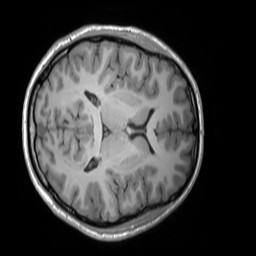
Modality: T1w
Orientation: axial
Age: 26
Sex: male
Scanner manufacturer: siemens
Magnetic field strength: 3 T
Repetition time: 1.55 s
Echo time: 0.00234 s